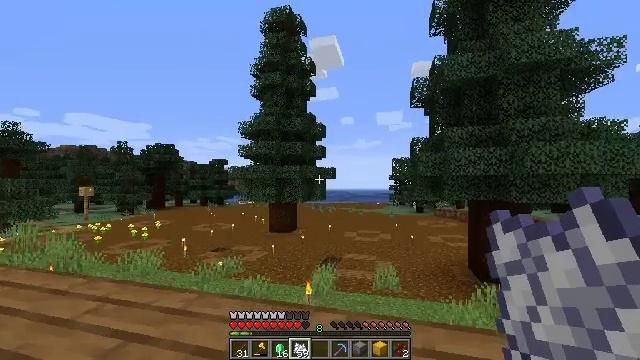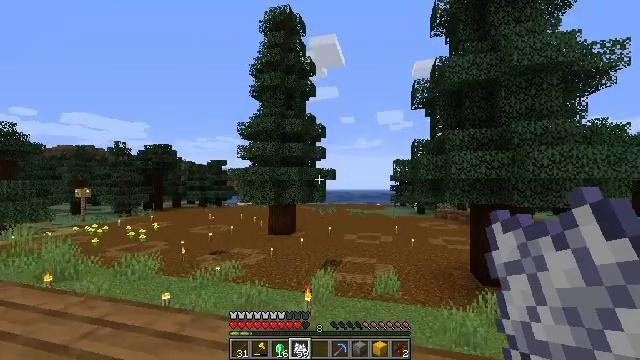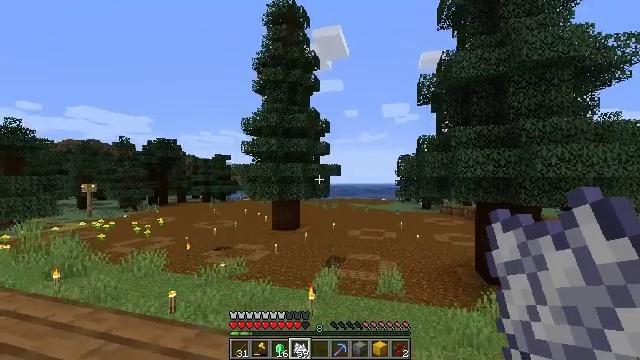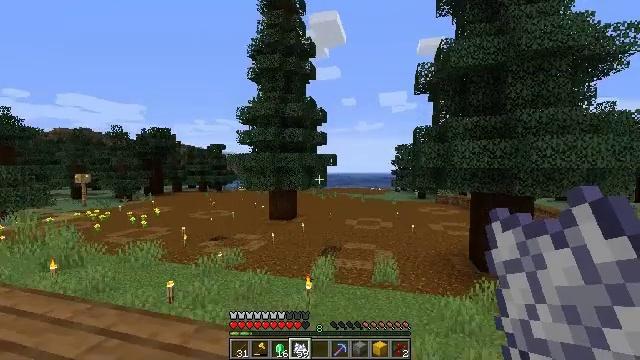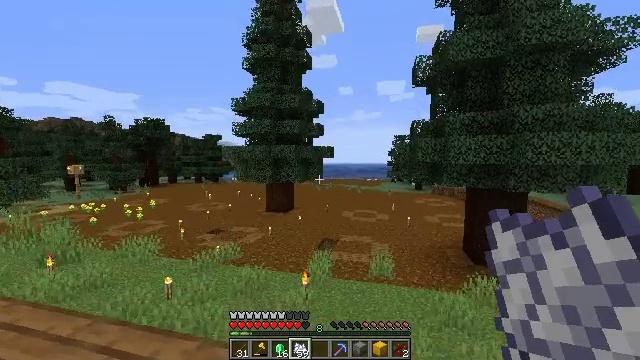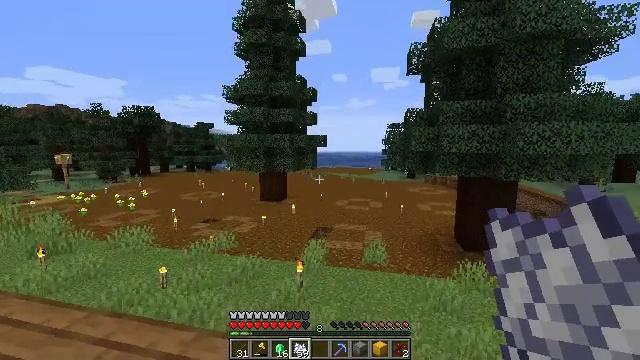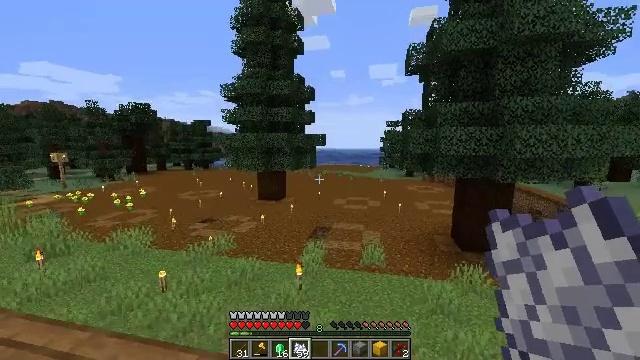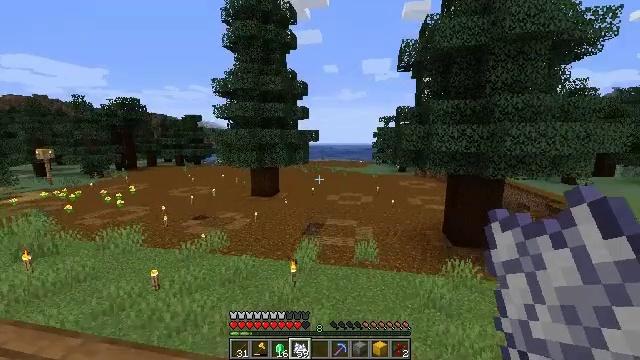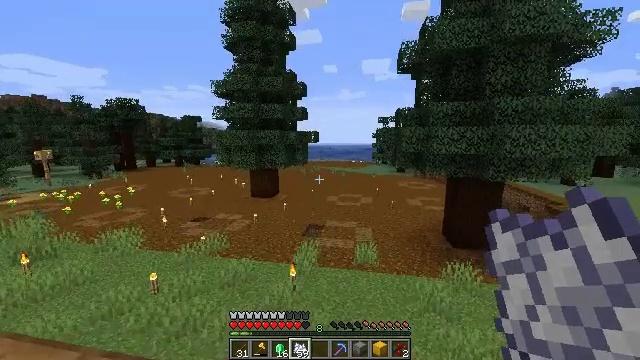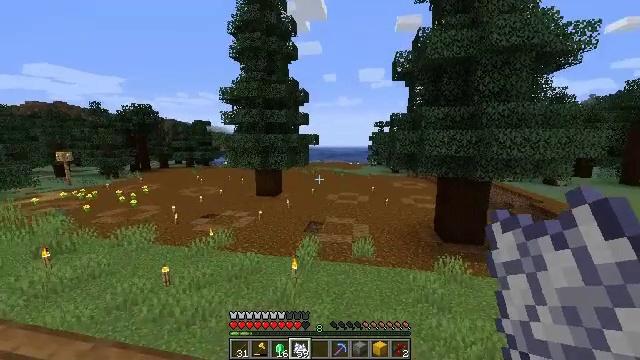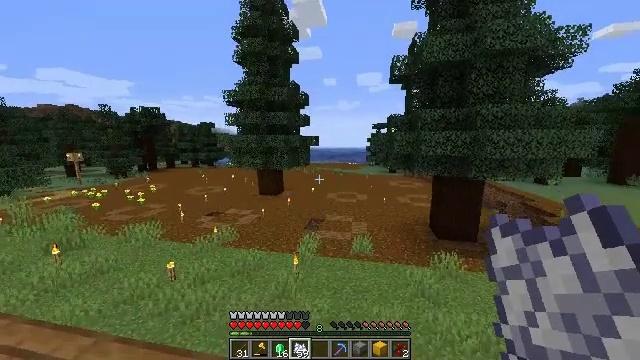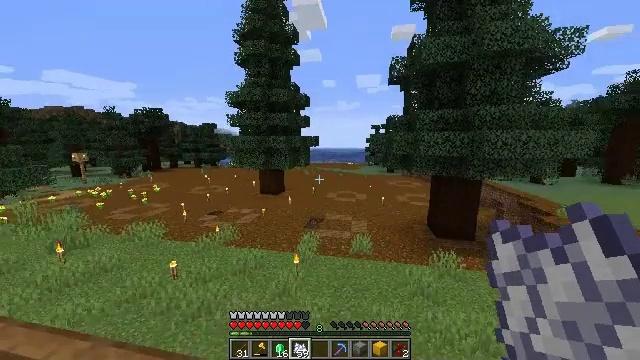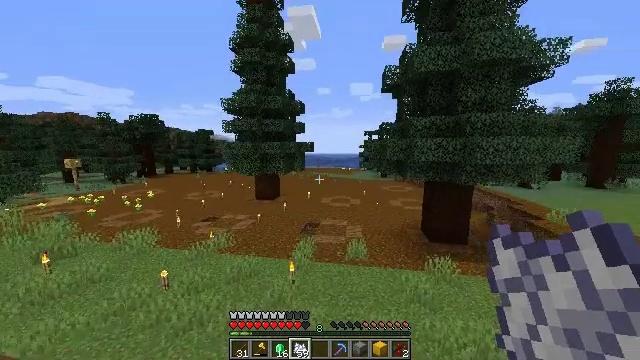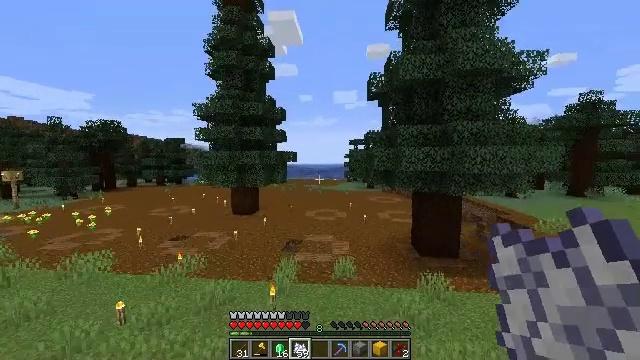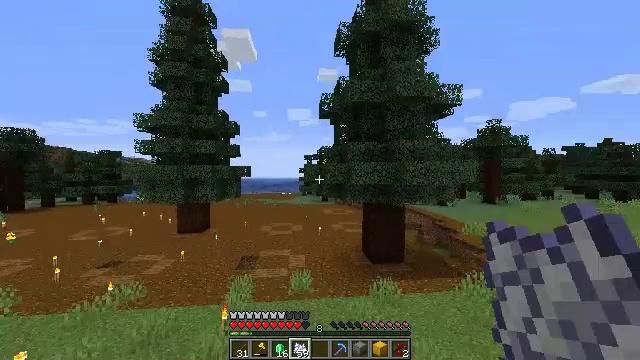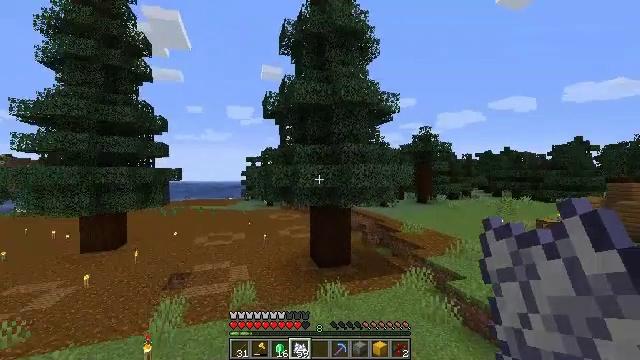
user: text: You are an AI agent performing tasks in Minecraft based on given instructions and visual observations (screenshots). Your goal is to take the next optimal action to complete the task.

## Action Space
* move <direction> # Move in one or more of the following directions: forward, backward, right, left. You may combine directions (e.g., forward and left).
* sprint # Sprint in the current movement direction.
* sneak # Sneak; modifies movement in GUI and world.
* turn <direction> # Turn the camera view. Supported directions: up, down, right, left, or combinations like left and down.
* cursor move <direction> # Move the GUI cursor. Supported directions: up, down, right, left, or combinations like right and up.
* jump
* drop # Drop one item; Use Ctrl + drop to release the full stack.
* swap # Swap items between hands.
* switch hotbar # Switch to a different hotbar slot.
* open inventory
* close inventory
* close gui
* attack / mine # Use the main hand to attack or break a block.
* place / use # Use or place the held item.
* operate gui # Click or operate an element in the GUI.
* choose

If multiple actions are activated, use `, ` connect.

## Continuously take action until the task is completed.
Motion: motion action
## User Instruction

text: Harvest the spruce log from a tree trunk.
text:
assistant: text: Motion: move forward, sprint
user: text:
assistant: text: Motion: move forward, sprint, turn down
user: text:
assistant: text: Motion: move forward, sprint, turn down
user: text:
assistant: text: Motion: move forward, sprint, turn down
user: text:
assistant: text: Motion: move forward, sprint, turn right and down
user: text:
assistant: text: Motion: move forward, sprint
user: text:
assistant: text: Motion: move forward, sprint, turn right and down
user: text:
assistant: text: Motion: move forward, sprint
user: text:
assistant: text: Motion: move forward
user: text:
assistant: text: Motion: move forward
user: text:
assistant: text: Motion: move forward
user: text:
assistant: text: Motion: turn right and up
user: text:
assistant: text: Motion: turn right and up
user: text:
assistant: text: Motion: turn right and up
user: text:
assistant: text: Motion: turn right
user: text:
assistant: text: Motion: turn right
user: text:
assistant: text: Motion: no_op
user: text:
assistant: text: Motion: no_op
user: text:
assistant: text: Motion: no_op
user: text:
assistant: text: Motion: turn right and up
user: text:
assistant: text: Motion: no_op
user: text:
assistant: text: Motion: turn left and up
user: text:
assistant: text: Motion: turn left and up
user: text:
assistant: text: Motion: turn left and up
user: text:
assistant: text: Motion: turn left and up
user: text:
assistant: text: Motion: turn up
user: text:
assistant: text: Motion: no_op
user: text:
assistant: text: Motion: no_op
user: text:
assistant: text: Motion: no_op
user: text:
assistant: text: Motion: turn left and down